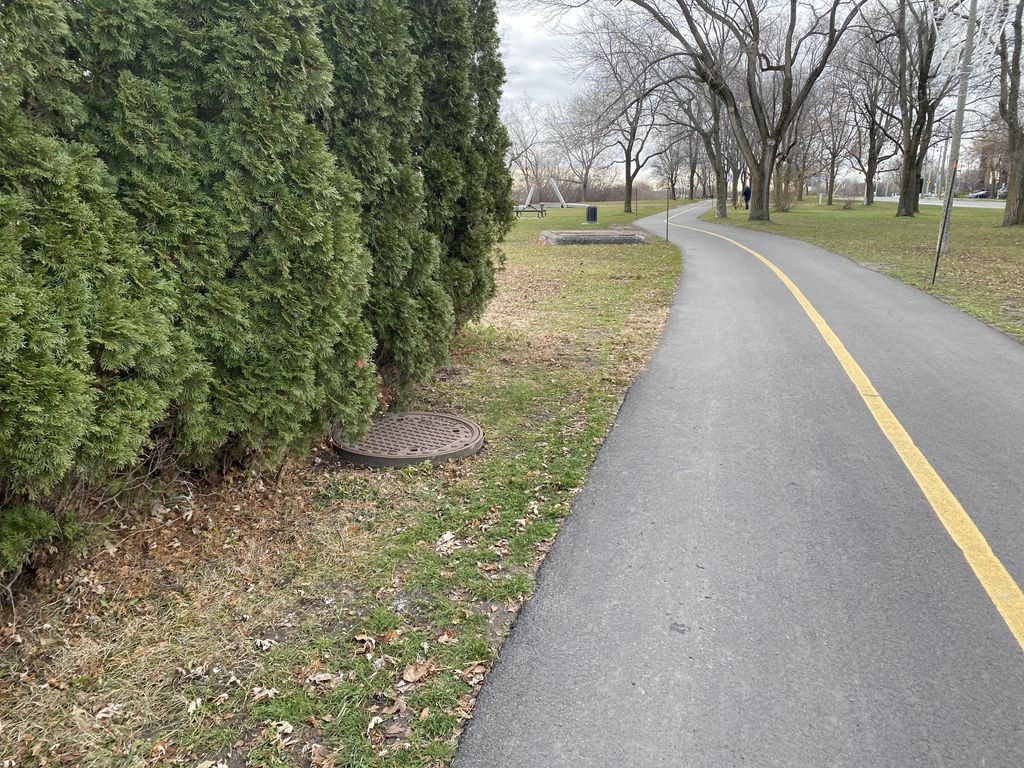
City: montreal